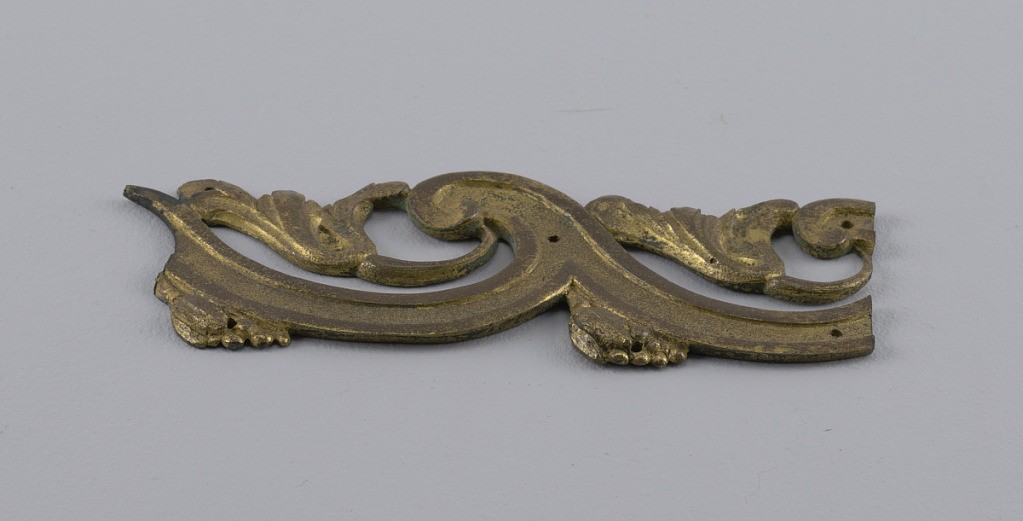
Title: Guilloche
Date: ca. 1780
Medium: Gilt bronze
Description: From the drawers of a bureau. Advancing wave pattern, with acanthus leaves introduced between the volutes.